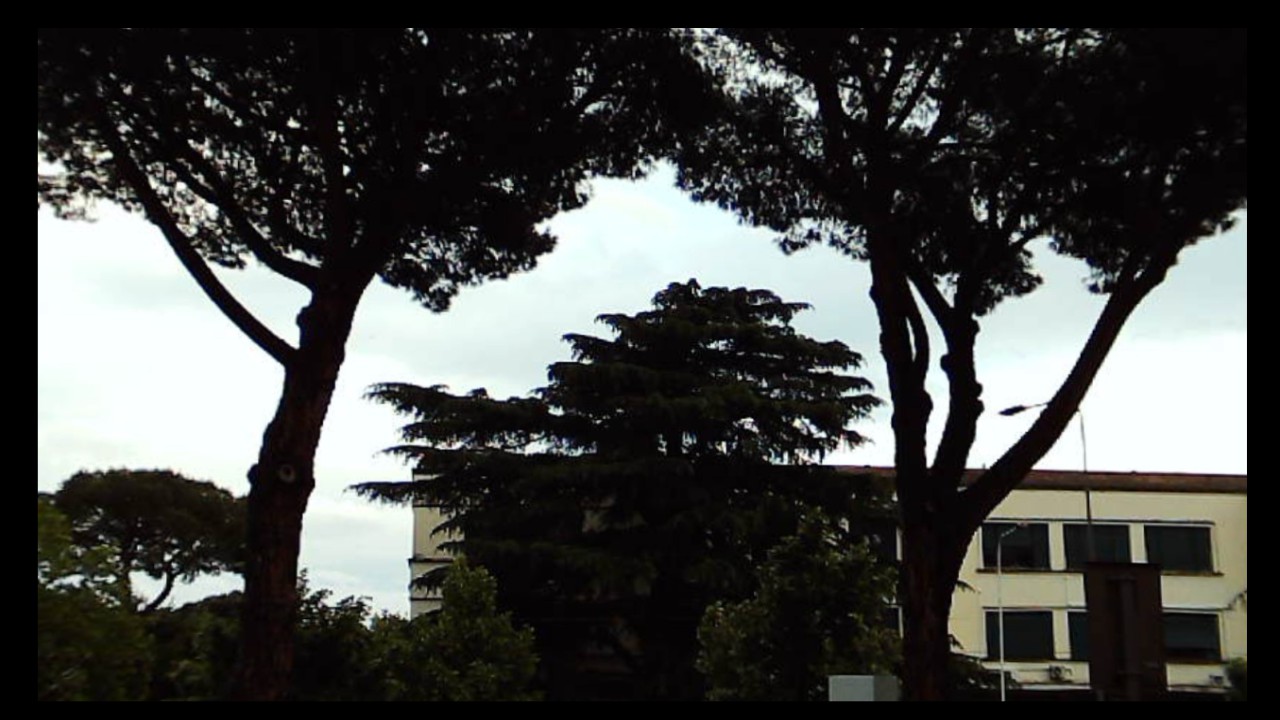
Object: DarwinFPV cineape20